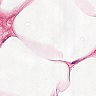
Metastatic tissue present: no